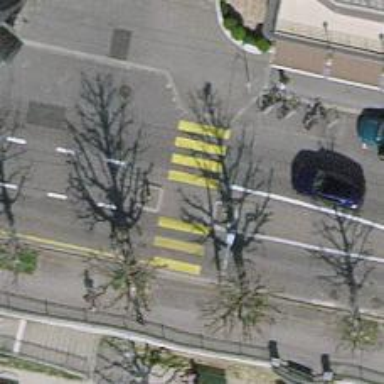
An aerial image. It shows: Uncontrolled road crossing with pedestrian island.